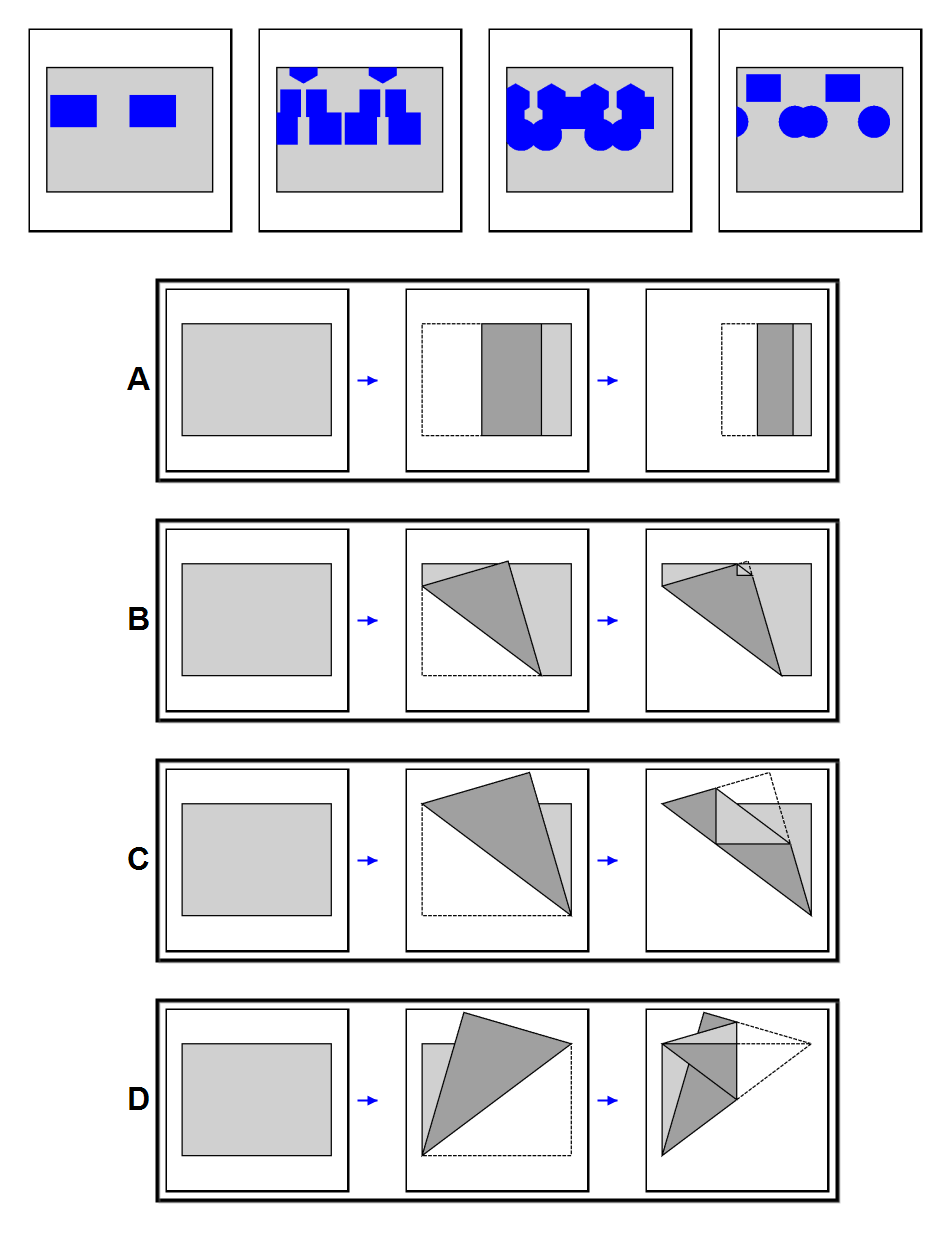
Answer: A